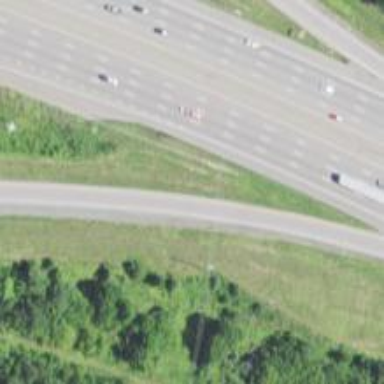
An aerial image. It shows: Asphalt motorway link.